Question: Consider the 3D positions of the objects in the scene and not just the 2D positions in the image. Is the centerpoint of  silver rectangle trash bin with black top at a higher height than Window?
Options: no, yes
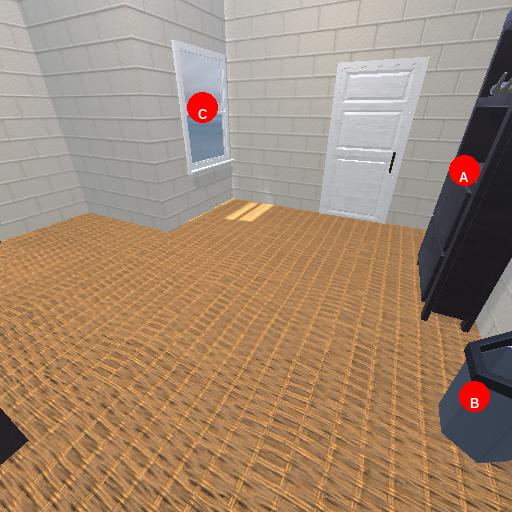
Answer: no